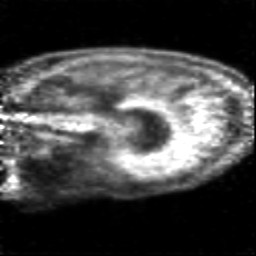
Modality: PET
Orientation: sagittal
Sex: female
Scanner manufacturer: siemens